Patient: sex F, age 57
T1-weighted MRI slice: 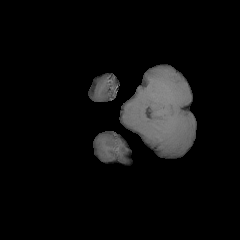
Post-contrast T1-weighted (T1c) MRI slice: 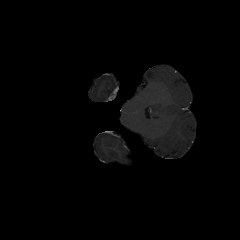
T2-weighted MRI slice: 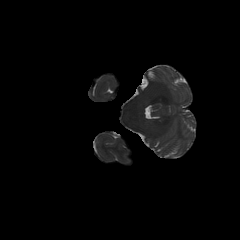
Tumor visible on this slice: no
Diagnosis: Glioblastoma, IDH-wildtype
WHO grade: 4